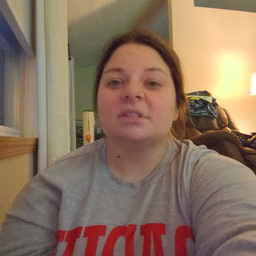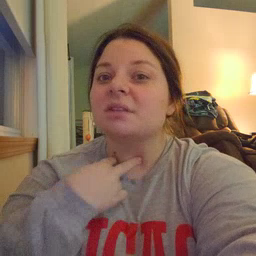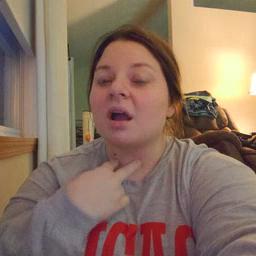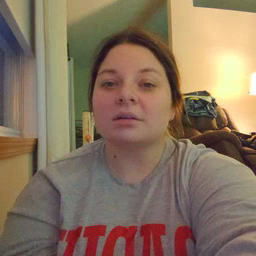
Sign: stuck